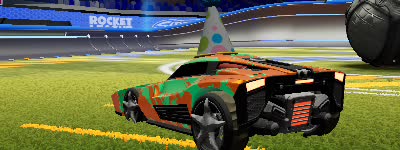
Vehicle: breakout